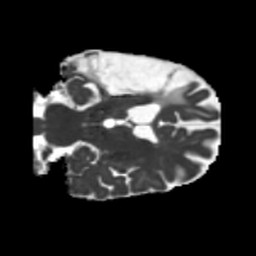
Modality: MD
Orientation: coronal
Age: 56
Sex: male
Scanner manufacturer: siemens
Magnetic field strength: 3 T
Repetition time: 5.25 s
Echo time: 0.08 s